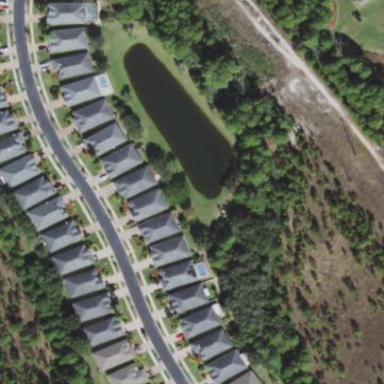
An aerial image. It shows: Retention basin used for land drainage.